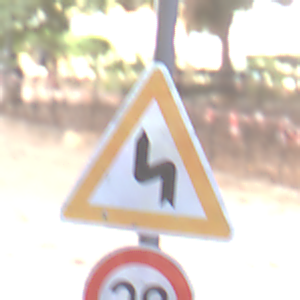
Verkehrszeichen: DoppelkurveZunaechstLinks
Zusatzzeichen unten: Geschwindigkeit30
Umgebung: Outdoor, Suburban
Tageszeit: MorningAfternoon
Wetter: PartlyCloudy
Licht: Natural
Jahreszeit: NotSpecified
Kontrast: LowContrast